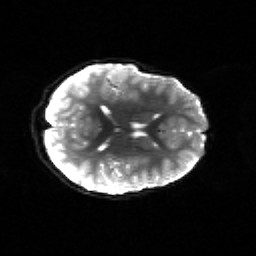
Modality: sbref
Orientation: axial
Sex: female
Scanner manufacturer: siemens
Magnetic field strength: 3 T
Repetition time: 5 s
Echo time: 0.071 s